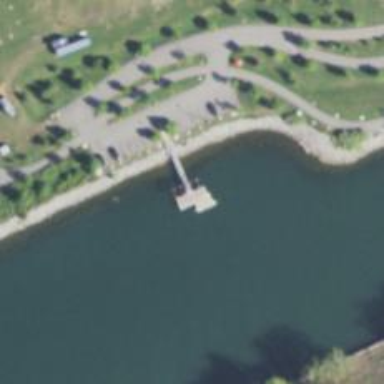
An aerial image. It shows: Man-made pier.